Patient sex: M
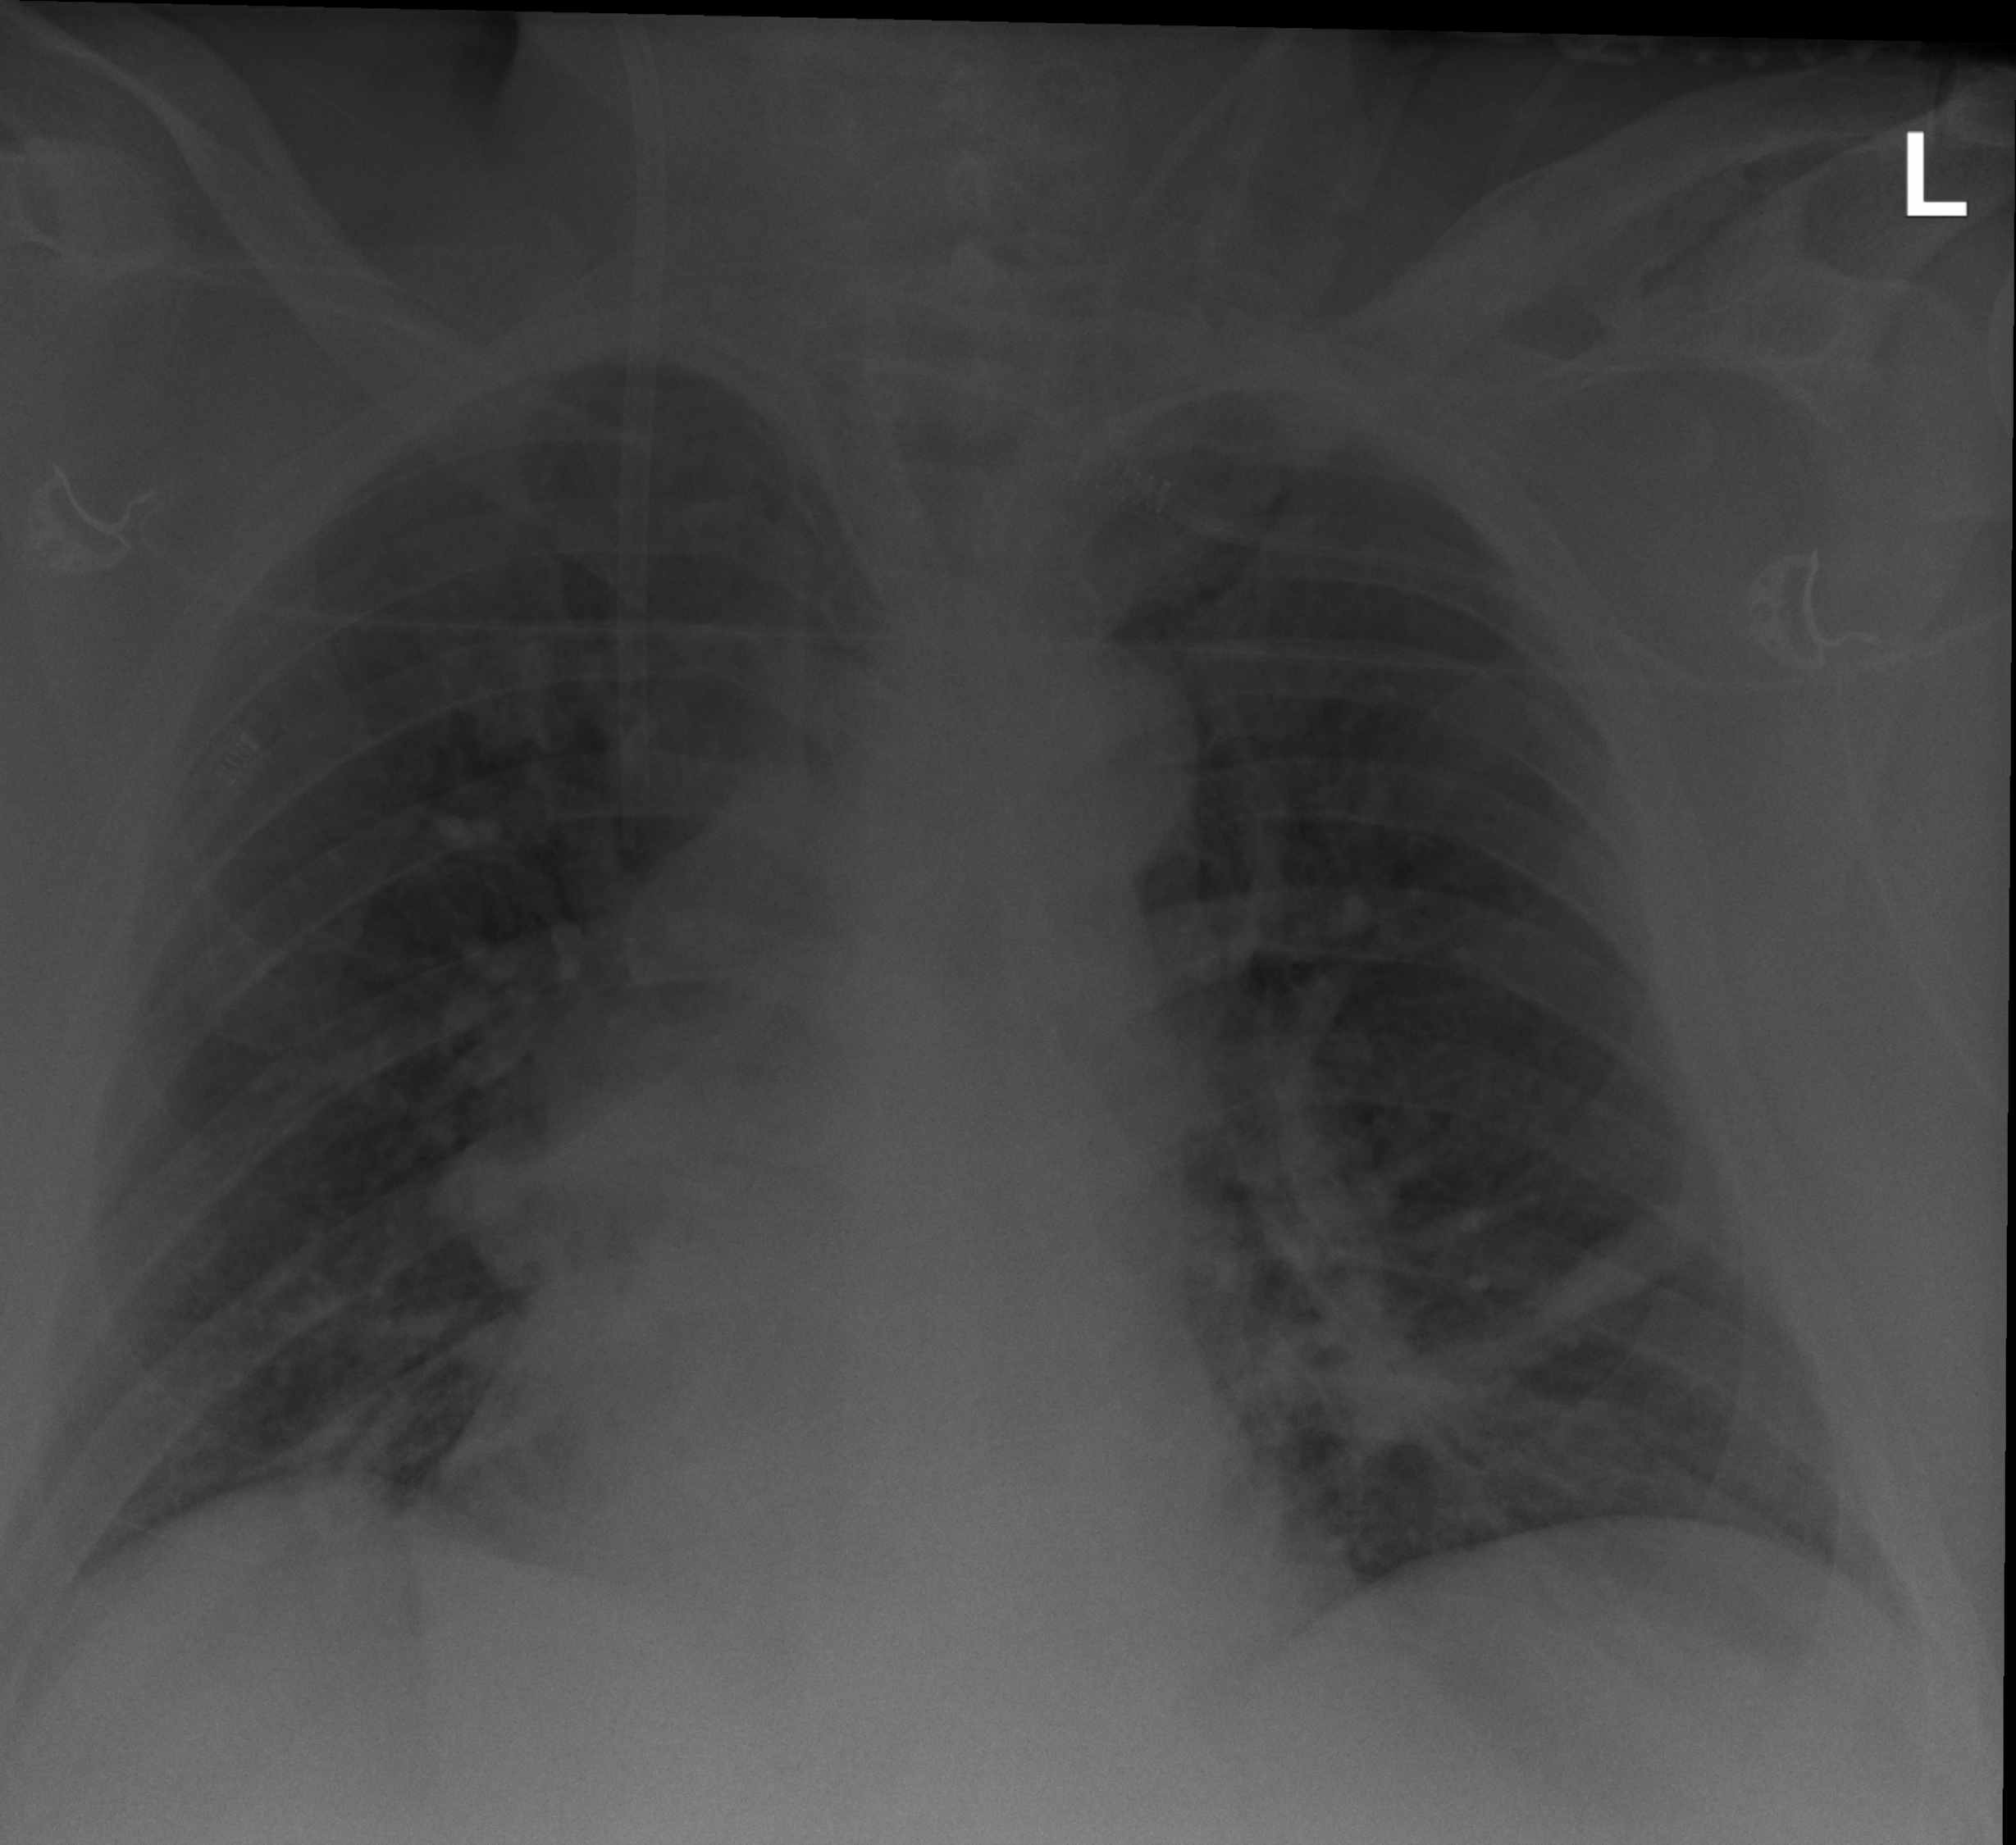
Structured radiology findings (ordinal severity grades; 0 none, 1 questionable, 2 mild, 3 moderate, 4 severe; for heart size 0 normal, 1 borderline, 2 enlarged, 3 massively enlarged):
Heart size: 1
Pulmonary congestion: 0
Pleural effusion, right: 0
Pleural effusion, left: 0
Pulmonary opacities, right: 0
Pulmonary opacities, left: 0
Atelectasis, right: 2
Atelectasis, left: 2